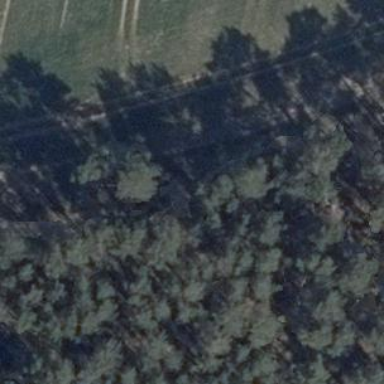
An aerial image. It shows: Track road with grade4 tracktype.